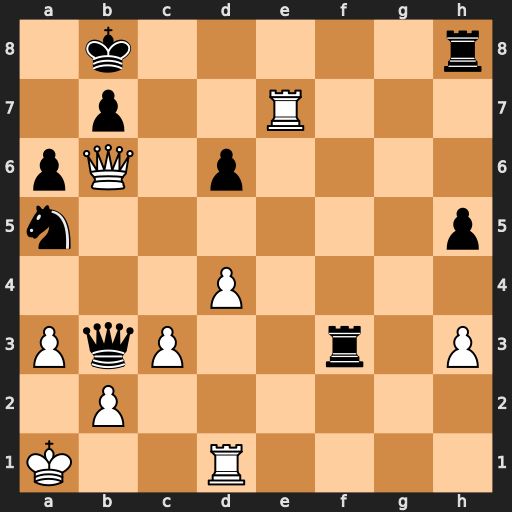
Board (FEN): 1k5r/1p2R3/pQ1p4/n6p/3P4/PqP2r1P/1P6/K2R4
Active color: w
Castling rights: -
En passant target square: -
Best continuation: Rxb7+ Nxb7 Qxb3